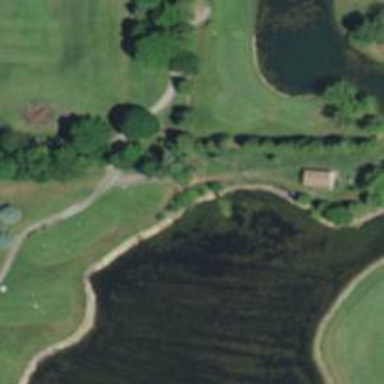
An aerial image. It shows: Service road used as golf cart path.